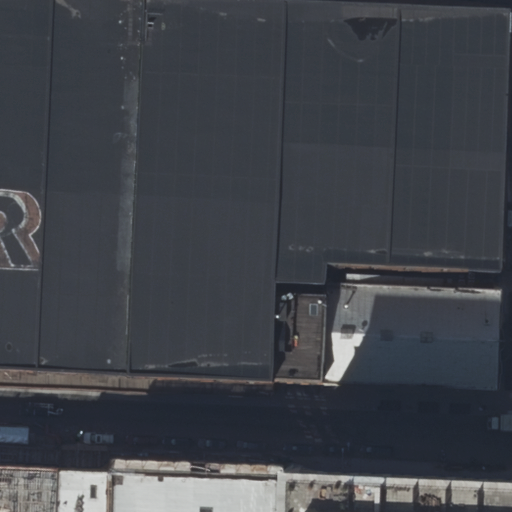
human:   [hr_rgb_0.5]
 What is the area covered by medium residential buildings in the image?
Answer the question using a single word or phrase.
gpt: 469m2

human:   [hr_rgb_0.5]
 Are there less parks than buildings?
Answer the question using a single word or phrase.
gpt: yes

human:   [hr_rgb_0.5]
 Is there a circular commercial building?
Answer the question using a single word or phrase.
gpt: no

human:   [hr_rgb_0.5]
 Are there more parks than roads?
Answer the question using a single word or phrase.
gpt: no

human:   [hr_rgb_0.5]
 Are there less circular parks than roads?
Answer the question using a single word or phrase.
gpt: yes

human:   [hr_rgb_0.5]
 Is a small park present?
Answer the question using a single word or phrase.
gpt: no

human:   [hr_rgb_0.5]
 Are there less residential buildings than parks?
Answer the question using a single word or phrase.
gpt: no

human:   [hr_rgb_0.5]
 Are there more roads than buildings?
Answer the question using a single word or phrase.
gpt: no

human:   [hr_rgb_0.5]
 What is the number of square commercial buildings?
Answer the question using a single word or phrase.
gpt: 0

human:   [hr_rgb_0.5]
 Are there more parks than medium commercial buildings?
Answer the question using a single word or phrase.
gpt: yes

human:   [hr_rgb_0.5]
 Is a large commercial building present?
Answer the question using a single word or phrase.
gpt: no

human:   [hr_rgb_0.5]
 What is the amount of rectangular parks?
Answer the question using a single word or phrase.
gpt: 1

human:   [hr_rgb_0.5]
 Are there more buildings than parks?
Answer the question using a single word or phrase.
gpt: yes

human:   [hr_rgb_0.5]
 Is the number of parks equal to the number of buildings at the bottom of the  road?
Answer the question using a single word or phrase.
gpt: no

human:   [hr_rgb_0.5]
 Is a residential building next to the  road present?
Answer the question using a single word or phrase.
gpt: yes

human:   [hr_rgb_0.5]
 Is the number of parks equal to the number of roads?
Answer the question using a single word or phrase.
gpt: yes

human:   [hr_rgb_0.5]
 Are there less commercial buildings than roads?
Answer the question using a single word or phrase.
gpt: yes

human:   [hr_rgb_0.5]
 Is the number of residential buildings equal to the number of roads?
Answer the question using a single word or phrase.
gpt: no

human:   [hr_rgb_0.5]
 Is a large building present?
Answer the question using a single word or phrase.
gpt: yes

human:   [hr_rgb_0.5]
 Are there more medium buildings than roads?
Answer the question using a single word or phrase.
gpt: yes

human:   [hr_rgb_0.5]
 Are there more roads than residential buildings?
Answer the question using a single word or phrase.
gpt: no

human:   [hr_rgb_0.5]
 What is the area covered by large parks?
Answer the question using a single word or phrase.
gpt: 1053m2

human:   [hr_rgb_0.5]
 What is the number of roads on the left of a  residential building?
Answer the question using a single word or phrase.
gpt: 1

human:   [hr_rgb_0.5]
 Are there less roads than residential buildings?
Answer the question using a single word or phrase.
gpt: yes

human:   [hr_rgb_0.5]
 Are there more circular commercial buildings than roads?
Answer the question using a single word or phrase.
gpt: no

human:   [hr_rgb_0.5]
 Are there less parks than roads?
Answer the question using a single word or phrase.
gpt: no

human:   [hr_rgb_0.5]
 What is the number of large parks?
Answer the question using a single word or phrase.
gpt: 1

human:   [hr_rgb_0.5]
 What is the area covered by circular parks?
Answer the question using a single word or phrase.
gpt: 0m2

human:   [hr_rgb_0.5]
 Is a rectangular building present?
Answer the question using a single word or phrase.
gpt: yes

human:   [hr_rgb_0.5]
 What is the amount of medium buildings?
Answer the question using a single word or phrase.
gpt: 2

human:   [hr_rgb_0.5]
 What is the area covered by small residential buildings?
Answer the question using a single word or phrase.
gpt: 110m2

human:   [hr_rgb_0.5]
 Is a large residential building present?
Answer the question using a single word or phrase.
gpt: yes

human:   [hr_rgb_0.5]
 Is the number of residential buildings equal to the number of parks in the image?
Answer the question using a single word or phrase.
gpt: no

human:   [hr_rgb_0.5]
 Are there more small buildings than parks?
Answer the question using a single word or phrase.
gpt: yes

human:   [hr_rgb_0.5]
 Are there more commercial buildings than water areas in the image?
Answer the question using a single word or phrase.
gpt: no

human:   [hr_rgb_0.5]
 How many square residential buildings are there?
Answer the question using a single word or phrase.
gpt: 0